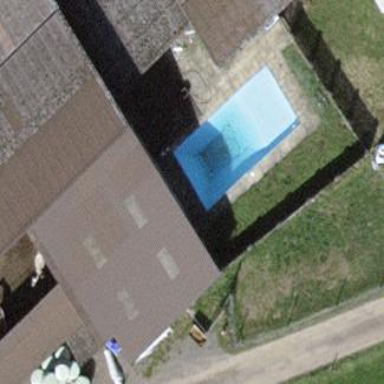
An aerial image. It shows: Swimming pool located in leisure land.